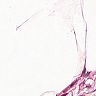
Metastatic tissue present: no